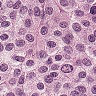
Metastatic tissue present: yes